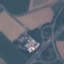
Label: Highway